Question: I have this JTable,with a row header (on the left - painted in pink).
how can I set border lines between them ?
ive tried the setborder method , but it only sets the outer border, I need the space between them - just like in the upper column headers.
how can I accomplish that ?
'''
static String[] rowHeaders = {
"mc 01", "mc 02", "mc 03", "mc 04", "mc 05",
"mc 06", "mc 07", "mc 08", "mc 09", "mc 10", "mc 11", "mc 12",
"mc 13", "mc 14", "mc 15", "mc 16", "mc 17", "mc 18", "mc 19",
"mc 20", "mc 21", "mc 22", "mc 23", "mc 24", "mc 25", "mc 26",
"Nitris 01", "Nitris 02", "Sound A", "Sound B", "Sound C" };
JList rowHeader;
// CREATING A ROW HEADER
ListModel lm = new AbstractListModel() {
public int getSize()
{
return rowHeaders.length;
}
public Object getElementAt(int index)
{
return rowHeaders[index];
}
};
rowHeader = new JList(lm);
rowHeader.setFixedCellWidth(80);
rowHeader.setFixedCellHeight(myTable.getRowHeight());
rowHeader.setBackground(Color.pink);
rowHeader.setFont(new Font("Ariel", 1, 18));
// rowHeader.setBorder(new LineBorder(Color.BLACK, 1));
DefaultListCellRenderer renderer = (DefaultListCellRenderer)rowHeader.getCellRenderer();
renderer.setHorizontalAlignment(JLabel.CENTER);
myTableScrollPane.setRowHeaderView(rowHeader);
'''
thank you

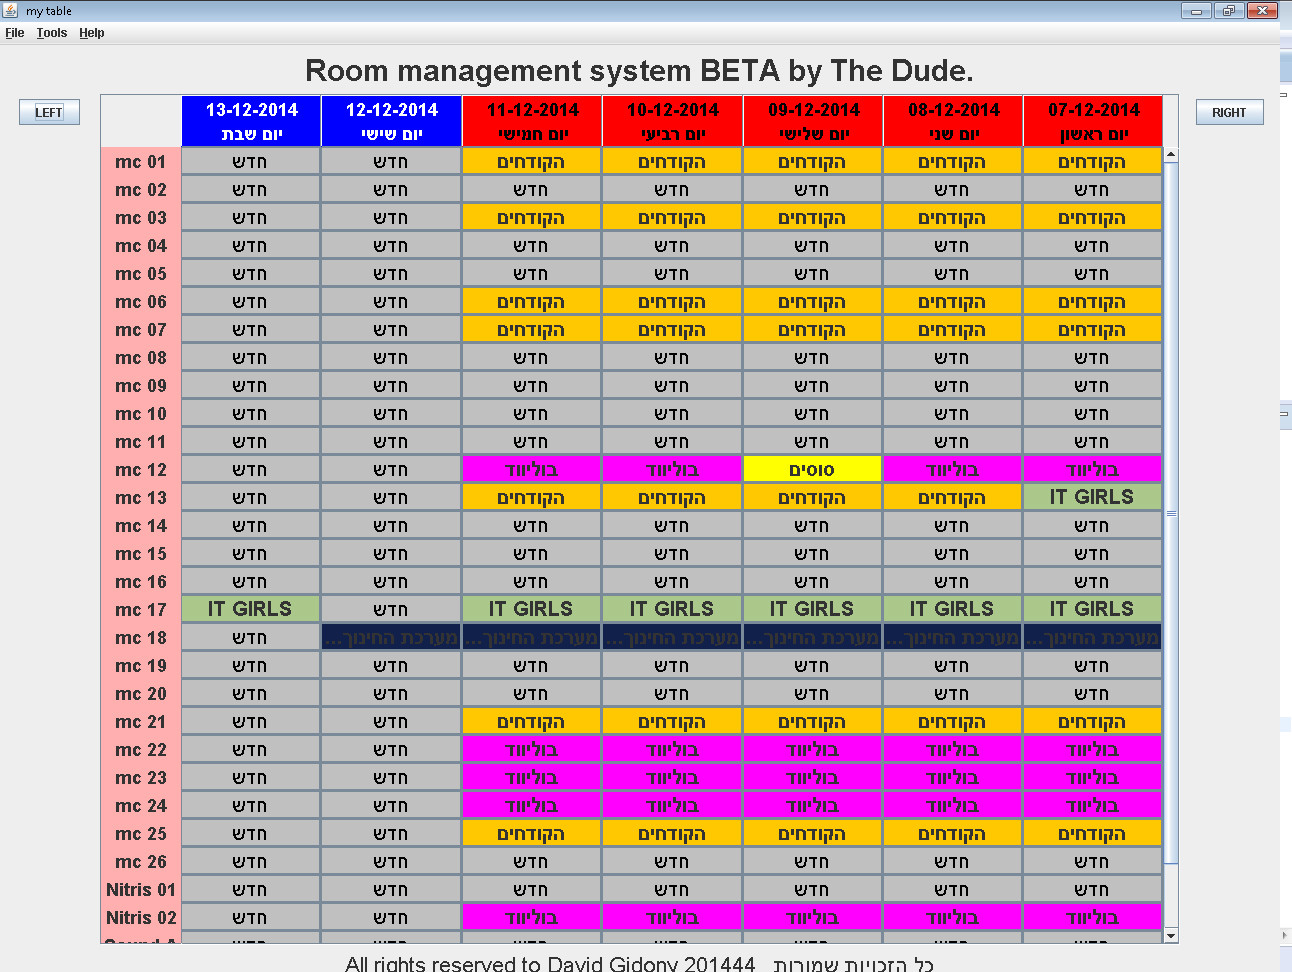
Answer: finally found what I was looking for here :
<URL>
thanks !